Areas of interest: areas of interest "Lindu Hotel"
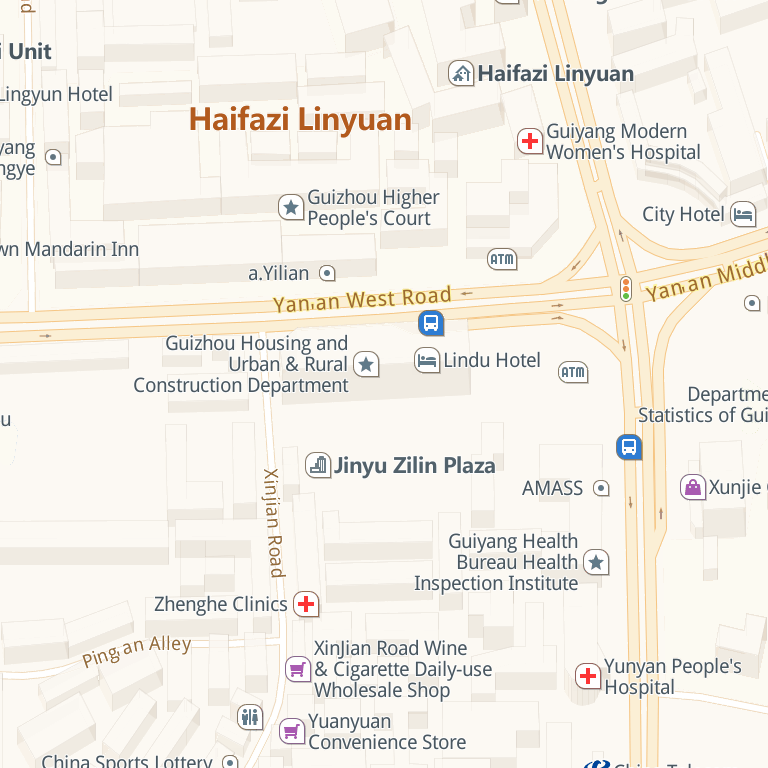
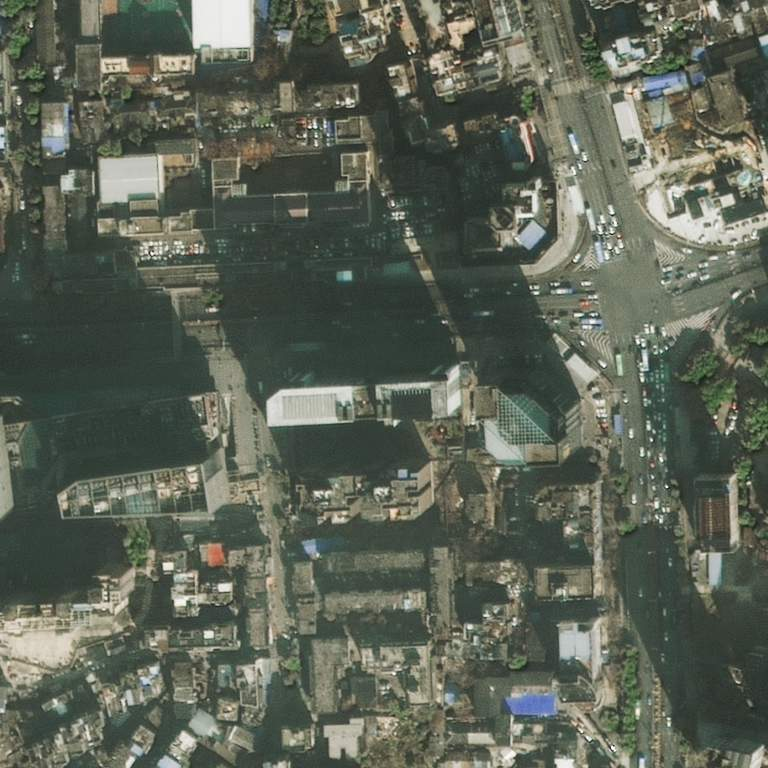